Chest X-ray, AP view. Patient: 52 years old, sex F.
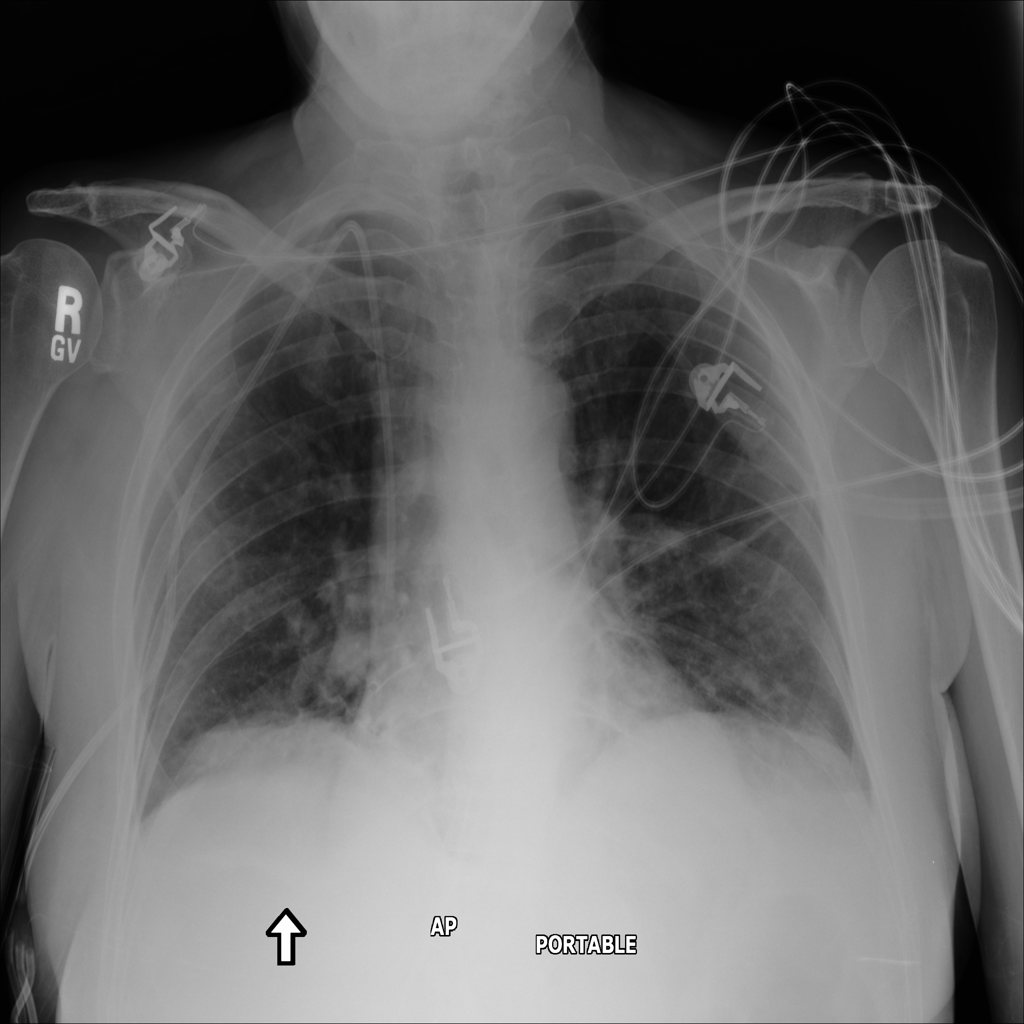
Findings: Atelectasis